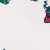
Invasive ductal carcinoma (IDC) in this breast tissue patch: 0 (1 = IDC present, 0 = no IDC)